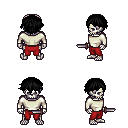
a pixel art fantasy rpg character, male body template, skeleton, white long-sleeve shirt, red pants, black short bangs hairstyle, dagger, four views (front, back, left, right), 2x2 character sprite sheet, small pixel art, hard edges, no anti-aliasing